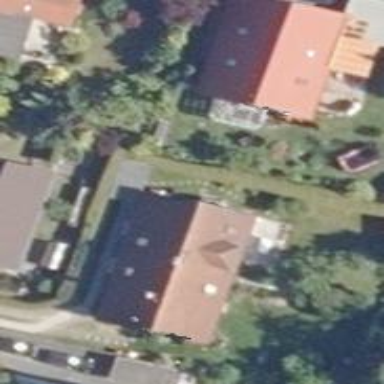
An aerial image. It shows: Simple and straightforward house.